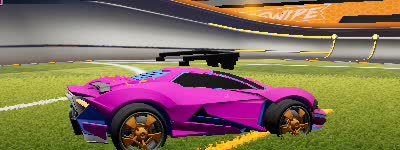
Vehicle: werewolf